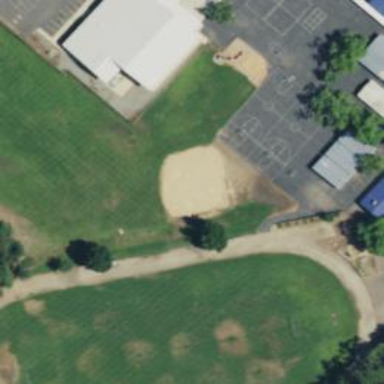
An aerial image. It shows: Baseball pitch for leisure land activities.